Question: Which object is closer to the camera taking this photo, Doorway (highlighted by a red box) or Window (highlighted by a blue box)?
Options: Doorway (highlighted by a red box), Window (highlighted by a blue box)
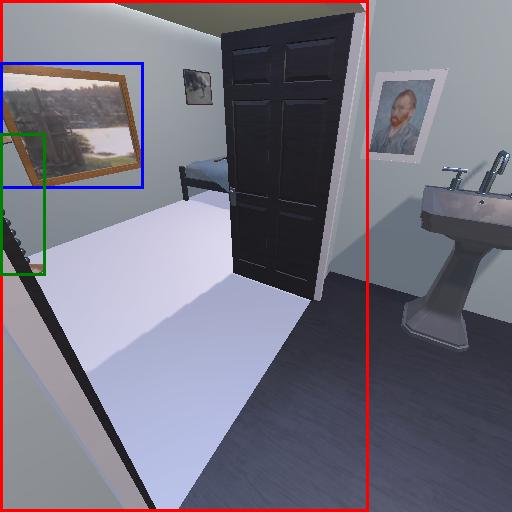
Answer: Doorway (highlighted by a red box)